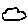
Label: cloud